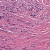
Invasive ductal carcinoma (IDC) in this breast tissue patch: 1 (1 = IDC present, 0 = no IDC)